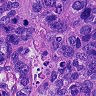
Metastatic tissue present: yes